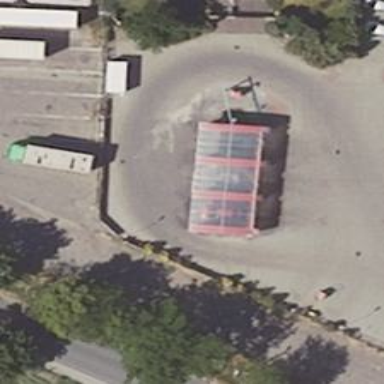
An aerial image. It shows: Car wash facility.